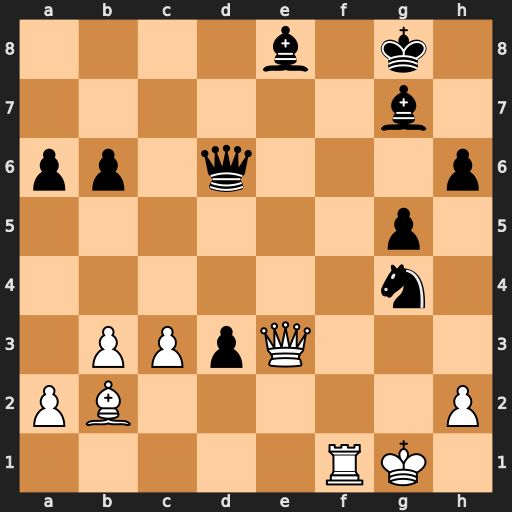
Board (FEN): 4b1k1/6b1/pp1q3p/6p1/6n1/1PPpQ3/PB5P/5RK1
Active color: w
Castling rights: -
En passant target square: -
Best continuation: Qxe8+ Kh7 Qe4+